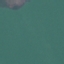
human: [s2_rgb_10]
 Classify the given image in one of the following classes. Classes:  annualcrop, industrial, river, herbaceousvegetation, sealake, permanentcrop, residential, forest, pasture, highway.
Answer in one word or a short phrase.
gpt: SeaLake